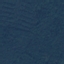
Label: Forest